Aerial crown-view tile of a tropical tree (Barro Colorado Island, Panama), acquired 20250512:
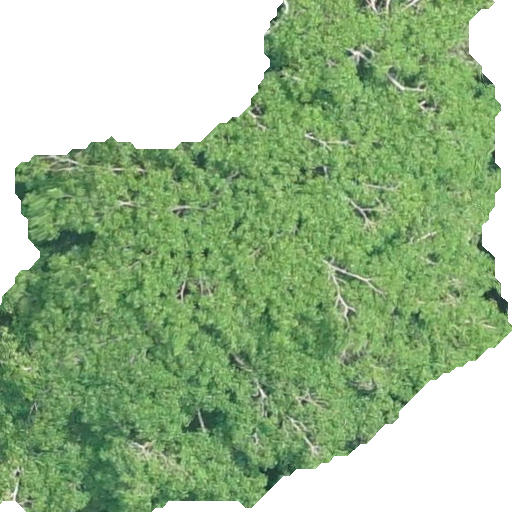
Species: Hura crepitans
GBIF accepted scientific name: Hura crepitans
Crown area: 302.086 m²